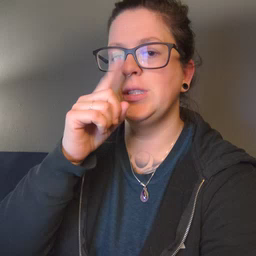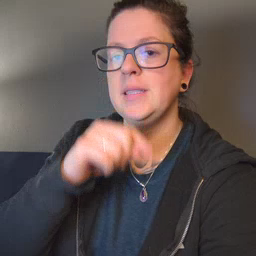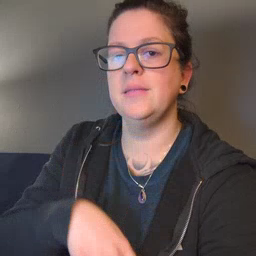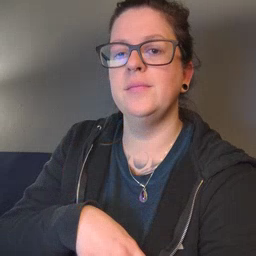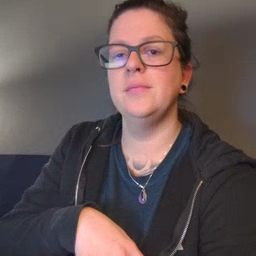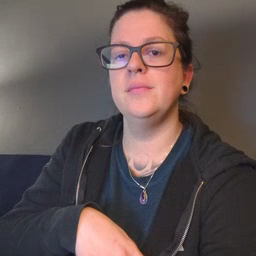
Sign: pretend